Question:
I am trying to create a gun script however after the bullet prefab instantiates, it doesn't travel in the correct direction(Straight). The function used to create bullets in Shoot() which is called when the Update loop gets the input from GetMouseButton(0).
'''
public class CharController : MonoBehaviour {
[SerializeField]
float moveSpeed = 4f;
public float aimSpeed;
Vector3 mousePos;
Vector3 forward, right;
public GameObject bulletSpawnPoint;
public GameObject bullet;
public float bullet_Speed;
public float fireRate;
void Start () {
forward = Camera.main.transform.forward;
forward.y = 0;
forward = Vector3.Normalize(forward);
right = Quaternion.Euler(new Vector3(0, 90, 0)) * forward;
}
void Update () {
if (Input.GetMouseButton(0))
{
transform.position += (-transform.position + mousePos).normalized * aimSpeed * Time.deltaTime;
transform.position = new Vector3(transform.position.x, 2.5f, transform.position.z);
Shoot();
}
}
void Shoot()
{
GameObject temp_Bullet_Handler;
temp_Bullet_Handler = Instantiate(bullet, bulletSpawnPoint.transform.position, bulletSpawnPoint.transform.rotation) as GameObject;
//temp_Bullet_Handler.transform.Rotate(Vector3.left * 90);
Rigidbody temp_Rigidbody;
temp_Rigidbody = temp_Bullet_Handler.GetComponent<Rigidbody>();
temp_Rigidbody.AddForce(Vector3.forward * Time.deltaTime * 10f);
Destroy(temp_Bullet_Handler, 10.0f);
}
}
'''
If anyone has any information on what causes the bullets not to travel in a straight direction from the instantiation point, I would love to have your input.
Thanks in advance
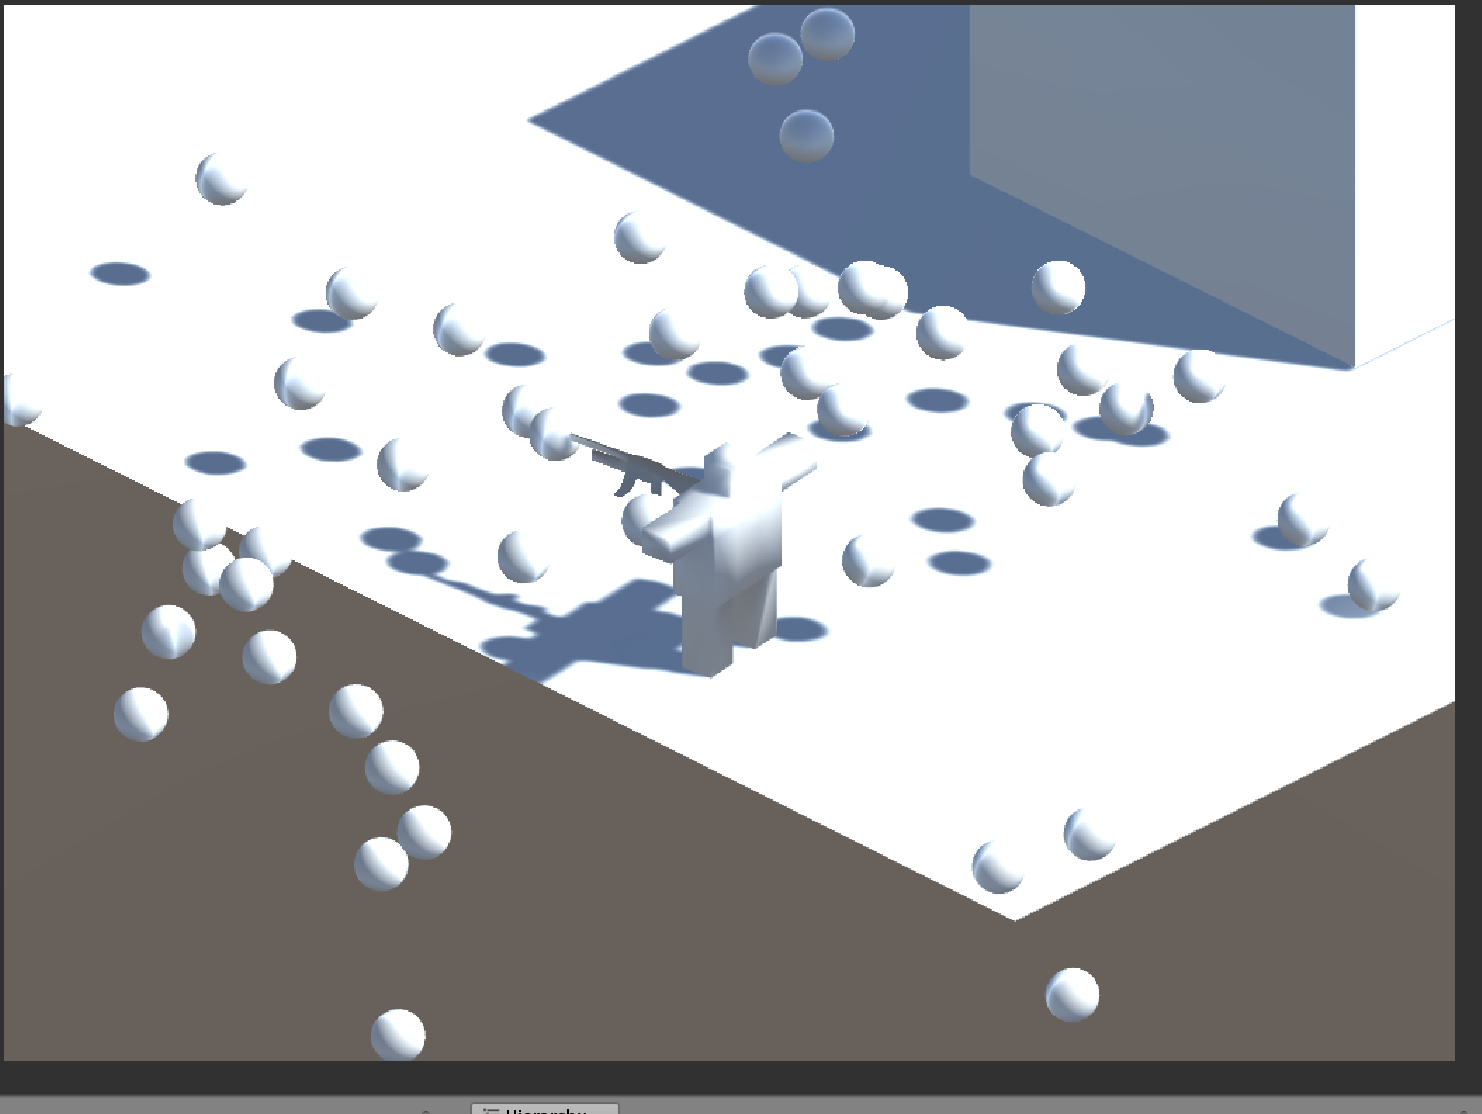
Answer: Your Update moves the bullet in a direction which is based on it's . Change that into a direction vector, like your "forward" instead of transform.position.